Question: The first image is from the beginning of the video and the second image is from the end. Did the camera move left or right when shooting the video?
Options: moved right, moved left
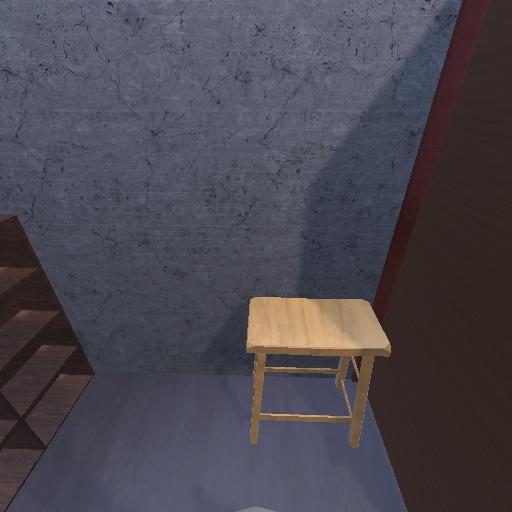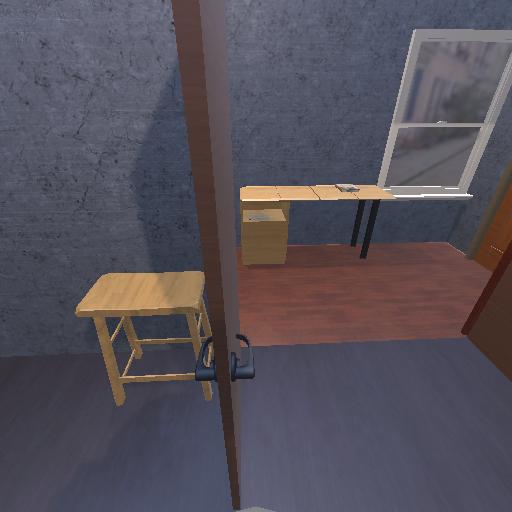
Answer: moved right